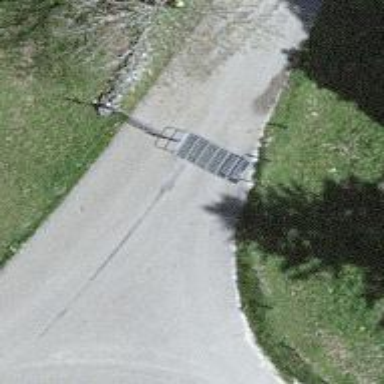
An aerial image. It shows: Cattle grid barrier.